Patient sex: M
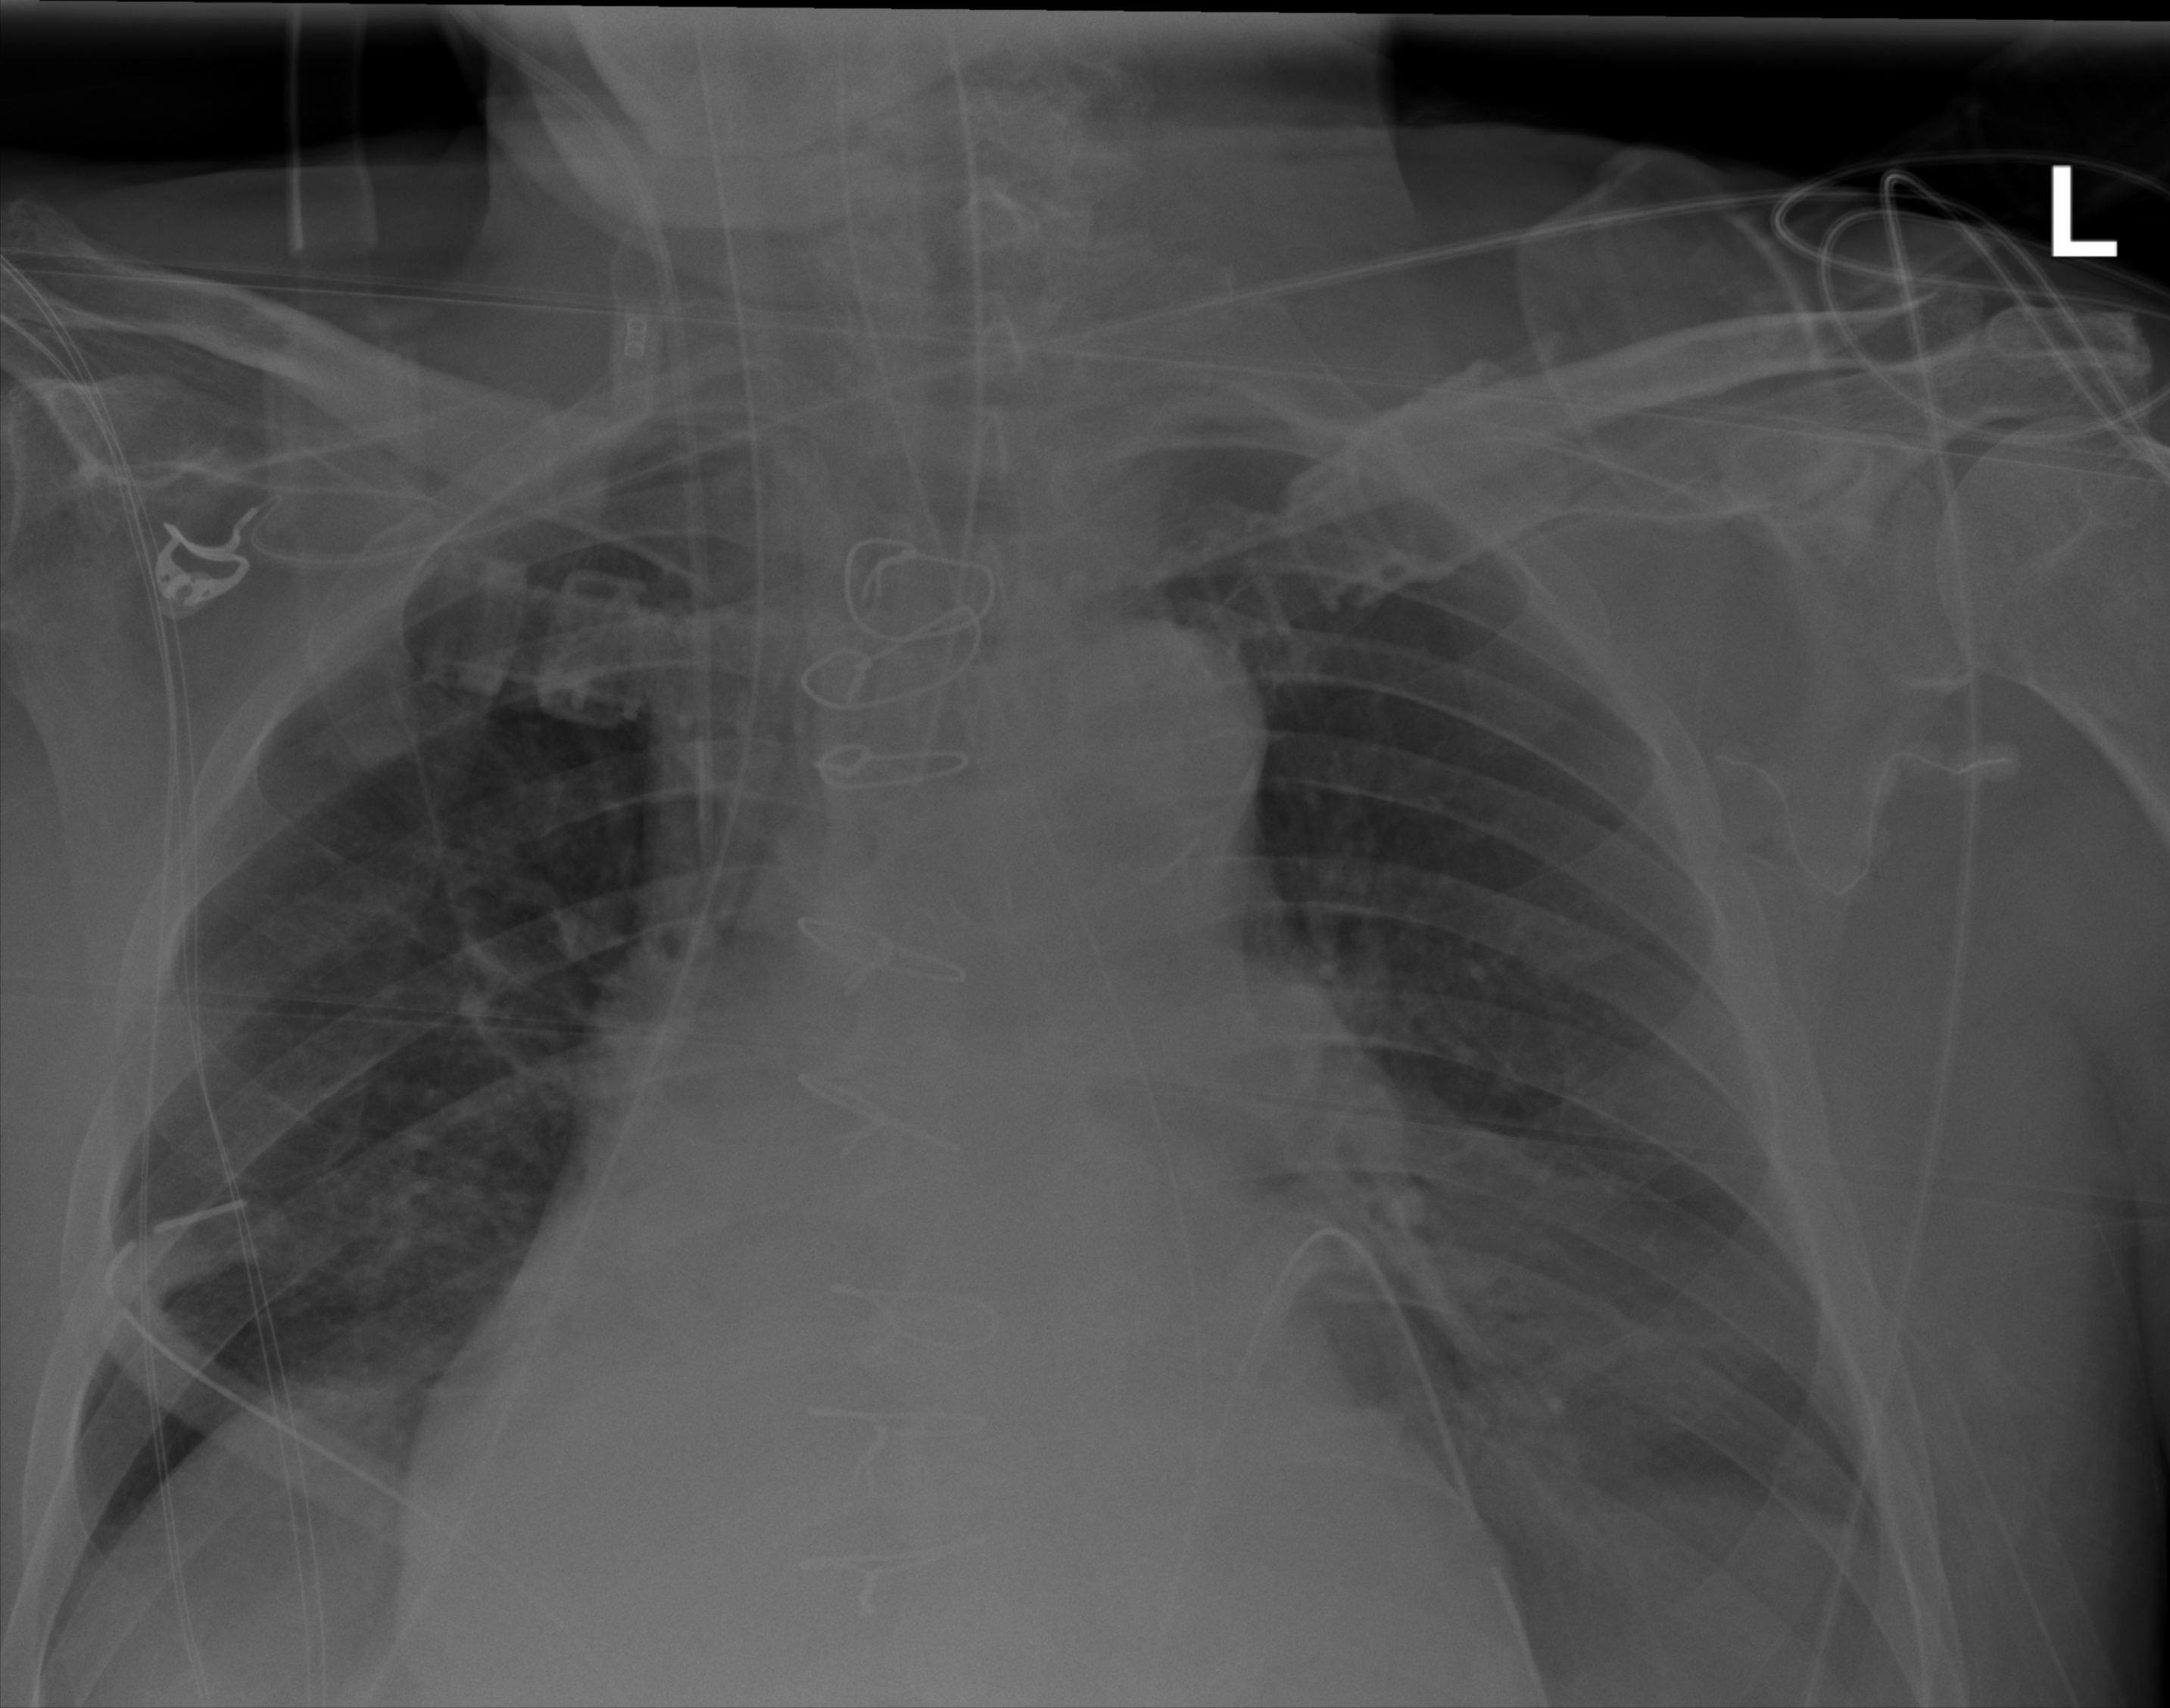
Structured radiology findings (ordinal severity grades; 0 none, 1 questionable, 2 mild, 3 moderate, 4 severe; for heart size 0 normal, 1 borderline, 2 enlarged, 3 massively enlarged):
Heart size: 2
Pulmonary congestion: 0
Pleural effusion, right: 0
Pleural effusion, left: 2
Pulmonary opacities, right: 0
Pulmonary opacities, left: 2
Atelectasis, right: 2
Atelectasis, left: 2